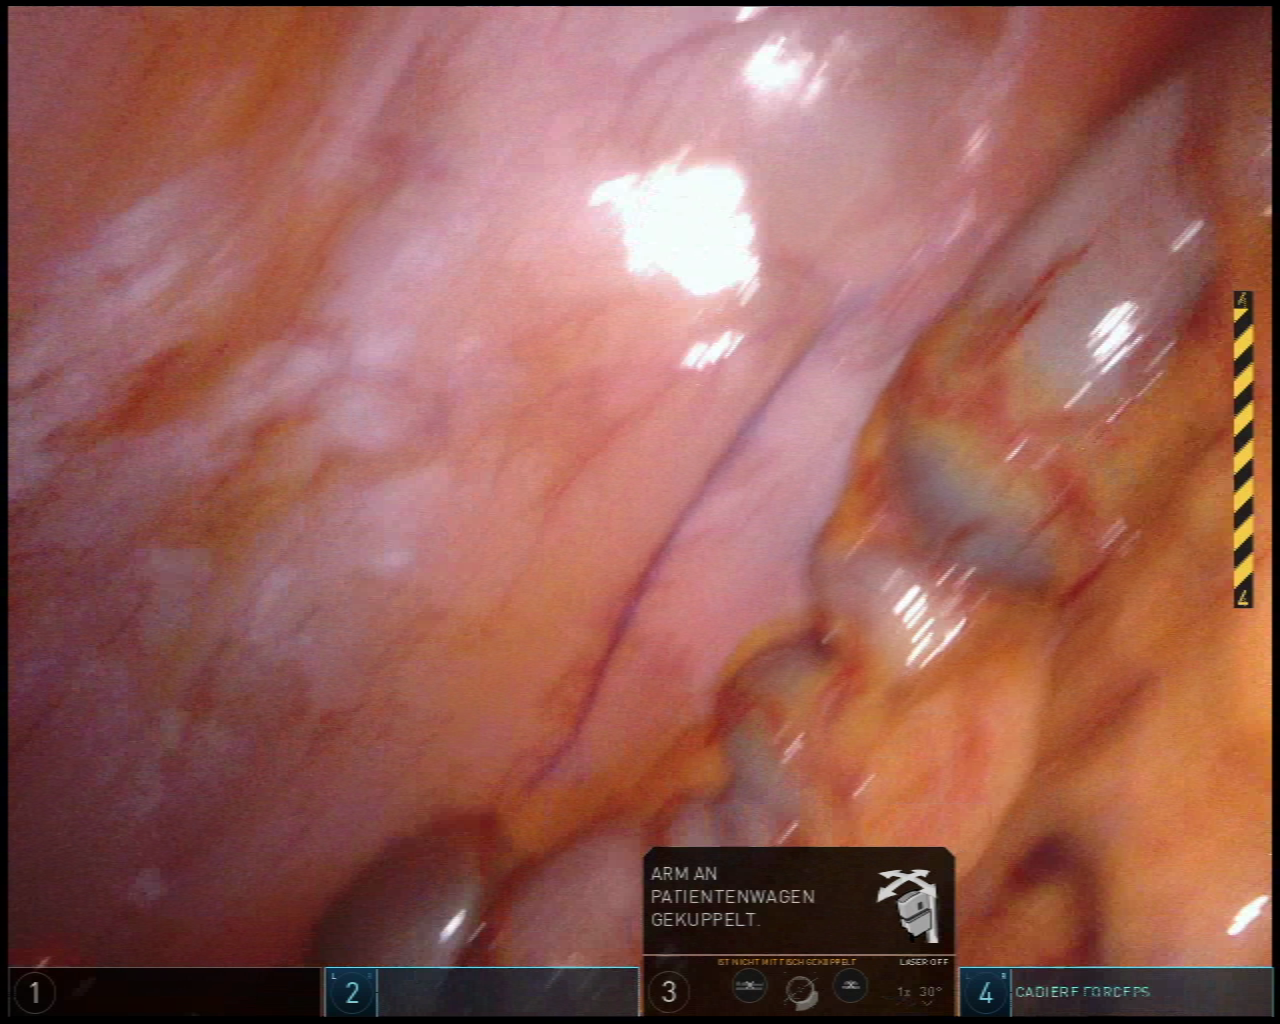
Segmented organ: abdominal_wall
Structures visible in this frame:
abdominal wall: yes
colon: yes
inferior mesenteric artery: no
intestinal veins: no
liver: no
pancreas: no
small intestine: no
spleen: no
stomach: no
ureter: no
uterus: no
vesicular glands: no